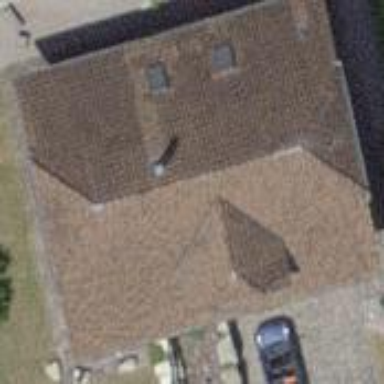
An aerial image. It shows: Building with tiled roof.